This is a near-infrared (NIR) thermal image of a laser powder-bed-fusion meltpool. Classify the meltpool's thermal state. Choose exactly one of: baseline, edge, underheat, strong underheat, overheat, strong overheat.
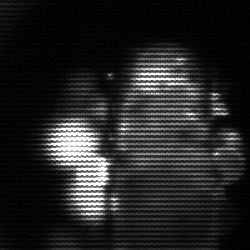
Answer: strong underheat